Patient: sex F, age 55
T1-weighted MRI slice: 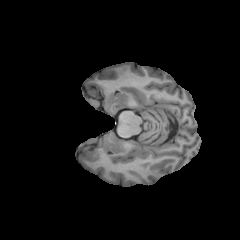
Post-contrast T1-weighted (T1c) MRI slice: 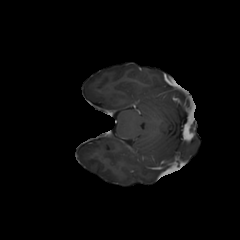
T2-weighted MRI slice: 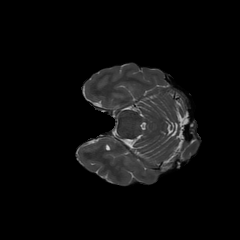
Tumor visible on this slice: no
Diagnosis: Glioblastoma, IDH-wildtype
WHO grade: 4